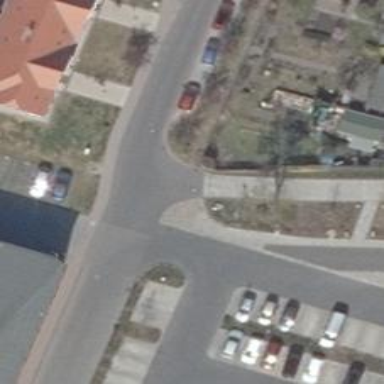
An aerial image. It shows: Unmarked road crossing.